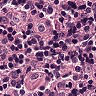
Metastatic tissue present: no